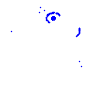
Particle: electron